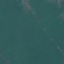
Label: Pasture